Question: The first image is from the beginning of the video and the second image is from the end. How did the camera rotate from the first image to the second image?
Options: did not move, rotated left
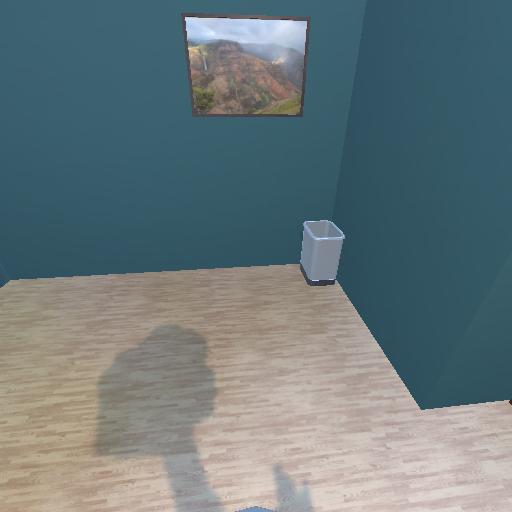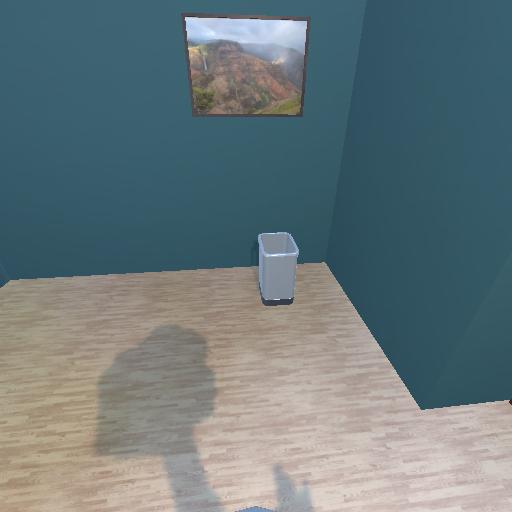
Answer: did not move